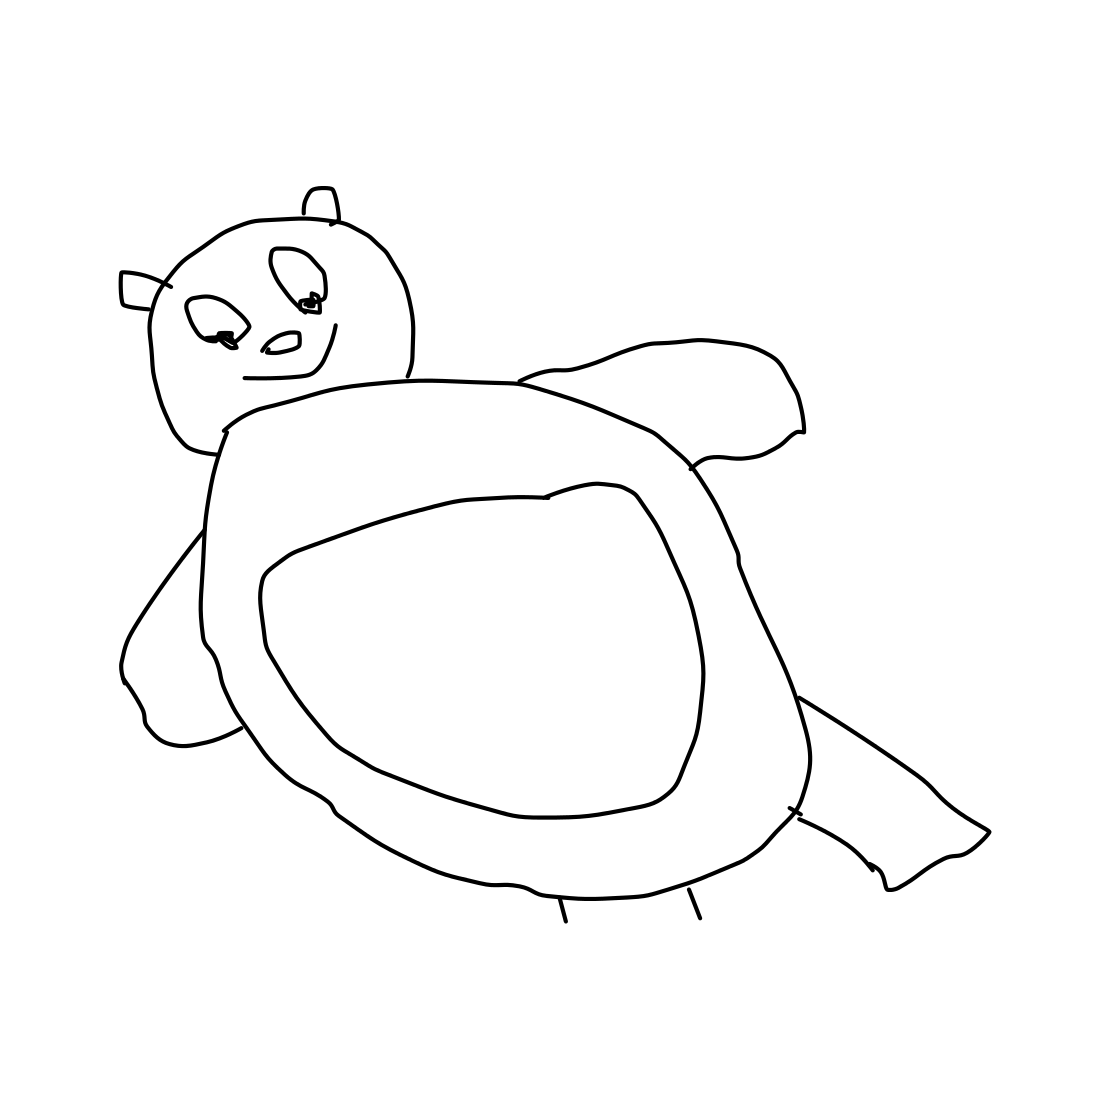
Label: panda